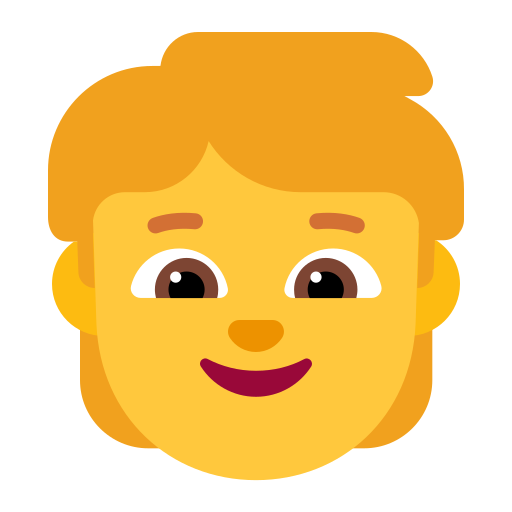
child flat default